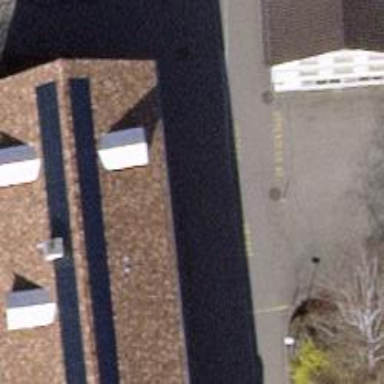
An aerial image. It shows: Kindergarten.